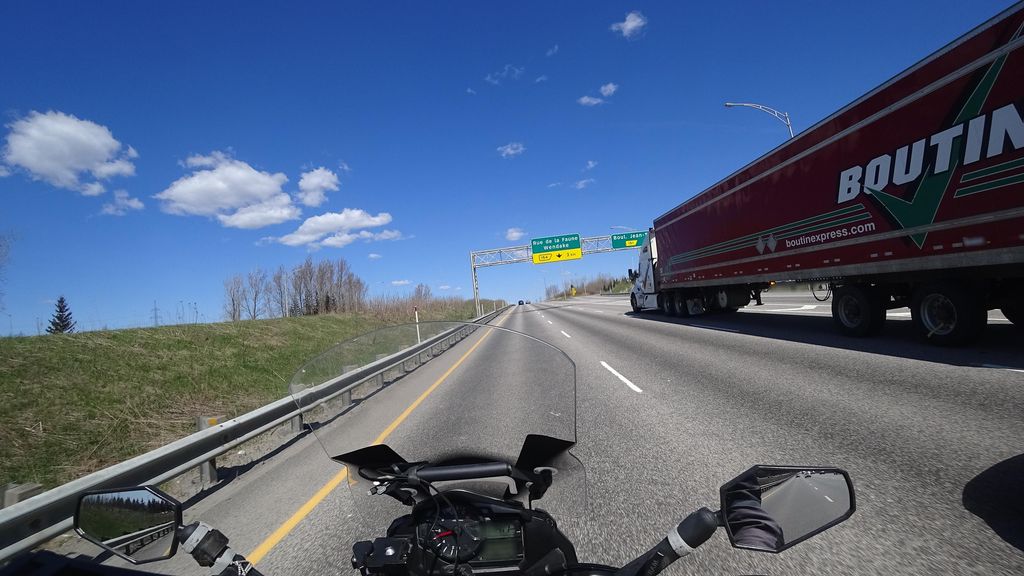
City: quebec_city